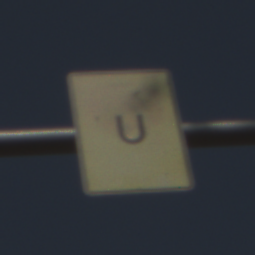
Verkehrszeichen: AnkuendigungOderFortsetzungUmleitungOhnePfeilsymbol
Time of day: MorningAfternoon
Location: Outdoor (Nature)
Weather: PartlyCloudy
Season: NotSpecified
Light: Natural